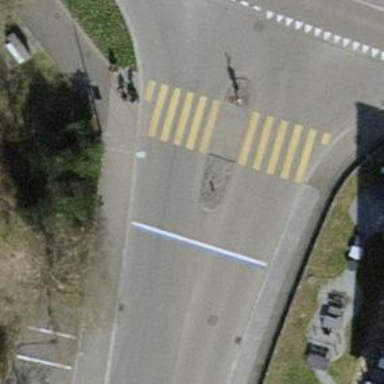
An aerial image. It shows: Zebra crossing with road island.